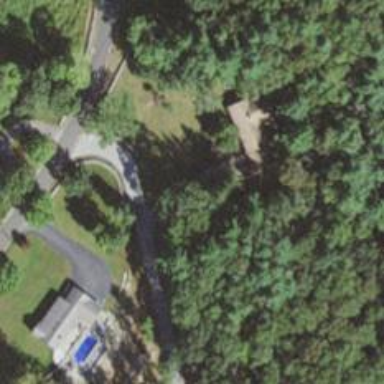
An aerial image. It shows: Residential driveway.